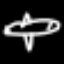
Label: airplane